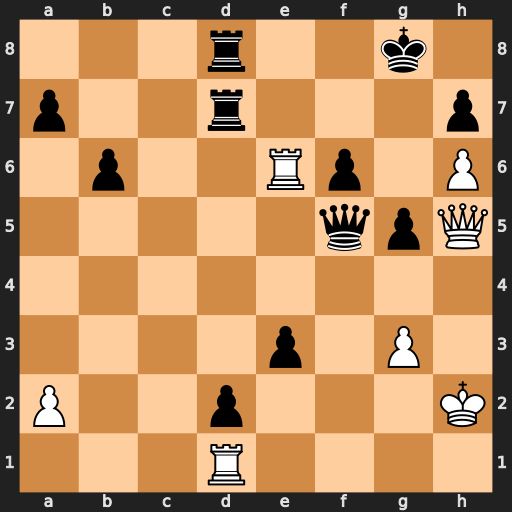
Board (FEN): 3r2k1/p2r3p/1p2Rp1P/5qpQ/8/4p1P1/P2p3K/3R4
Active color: w
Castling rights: -
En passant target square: -
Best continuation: Re8+ Rxe8 Qxe8#